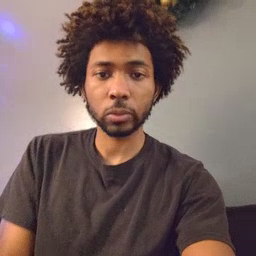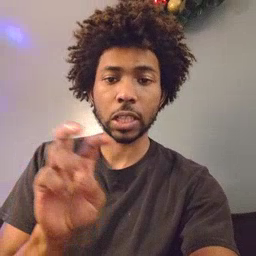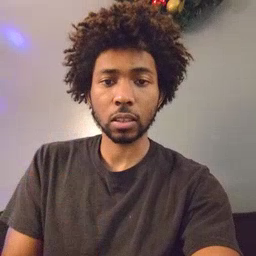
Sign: pizza